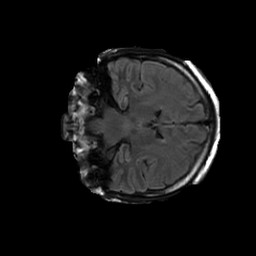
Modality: FLAIR
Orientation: coronal
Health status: ill
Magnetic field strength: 3 T